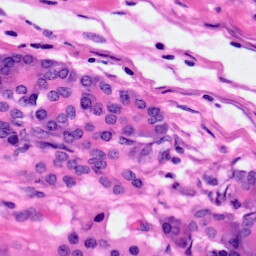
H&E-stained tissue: Pancreatic